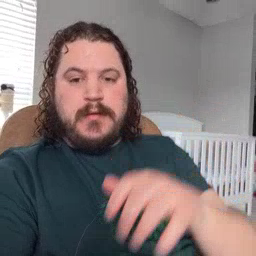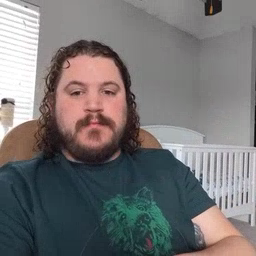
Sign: rain